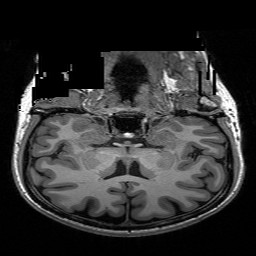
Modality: T1w
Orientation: sagittal
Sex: female